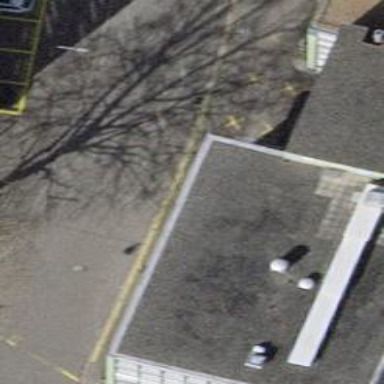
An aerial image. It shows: Sidewalk.